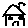
Label: house